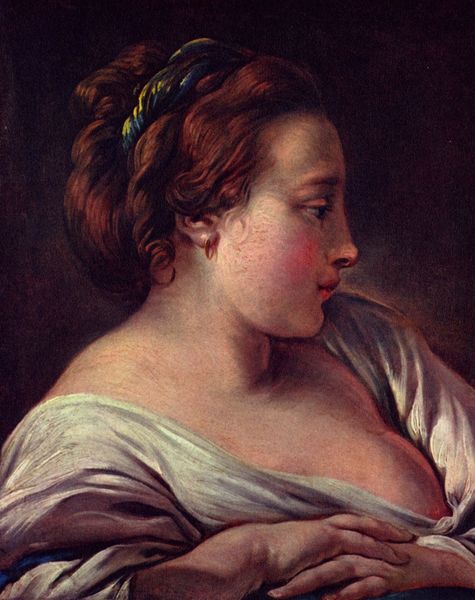
Titel: Frauenkopf
Künstler: François Boucher
Standort: Sankt Petersburg
Institution: Musée de l'Ermitage
Schlagwörter: akt, blau, dunkel, gemälde, hand, haut, nackt, schatten, umhang, weiß, gelb, grün, mädchen, ausschnitt, braun, brust, busen, finger, frau, frisur, grau, haar, hell, hintergrund, kleid, kreide, licht, mund, nase, ohr, ohrring, pastell, profil, schwarz, stirn, blick, dame, rot, tuch, hemd, jung, arm, augen, band, barock, bluse, falten, gesicht, inkarnat, kleidung, bildnis, hals, hände, portrait, porträt, öl, brüstung, auge, gewand, gold, haare, sitzend, stoff, brustbild, brünett, dekollete, dekoltee, lippen, locke, locken, löckchen, poträt, renaissance, rosa, rouge, schulter, schultern, schön, seide, magd, seitlich, wangen, liegen, modell, backen, haarband, nacken, dick, füllig, gefaltet, weiblich, zopf, detail, nah, brauen, melancholisch, halbnackt, wange, augenbraue, brustwarze, erotik, erotisch, oberkörper, rothaarig, amme, ideal, hall, sex, jungfrau, rosig, tizian, braue, verschränkt, rote haare, seitenprofil, entblöst, tintoretto, backe, röte, drehung, tunika, weißes hemd, kräftig, warze, idealisiert, kropf, hautfarben, kringel, van loo, augena, rundlich, halz, rotes haar, haartuch, nippel, decollete, aug, hande, vollprofil, uge, brüstsung, curtisane, ddekollette, natürlichkeit, verträumtheit, prifl, gemälde frau, licht#, haarnabd, erötet, dekolletée, haarbank, augene, kruvig, vertraumt